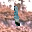
Label: 1